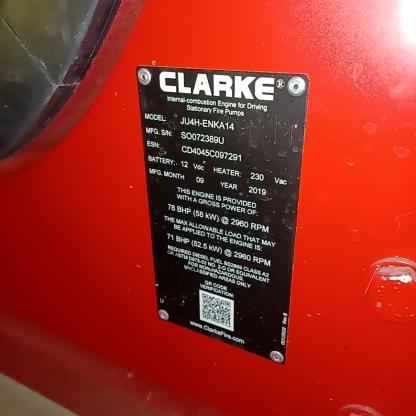
Klasa: tabliczka-znamionowa